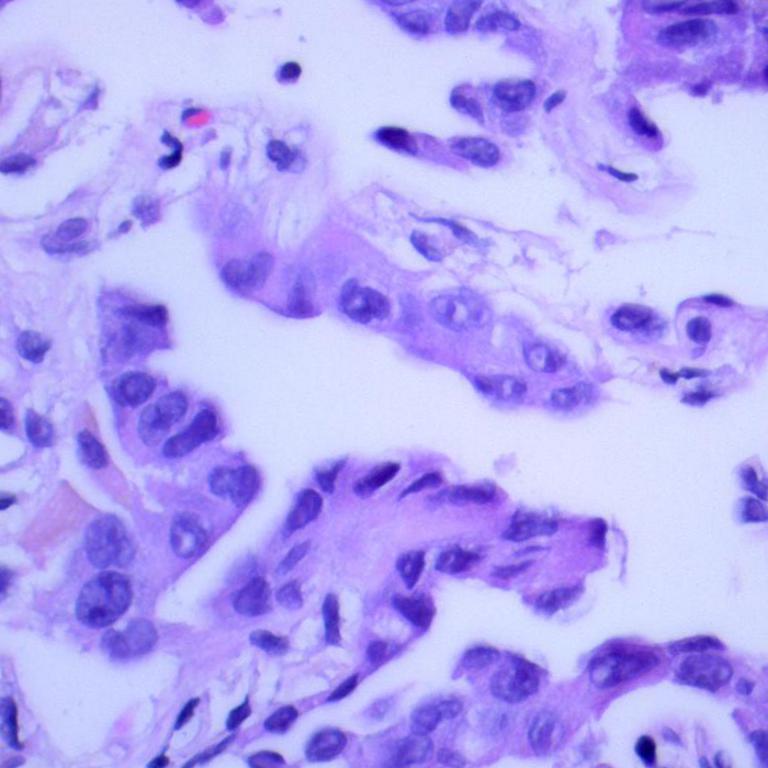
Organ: lung
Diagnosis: adenocarcinomas